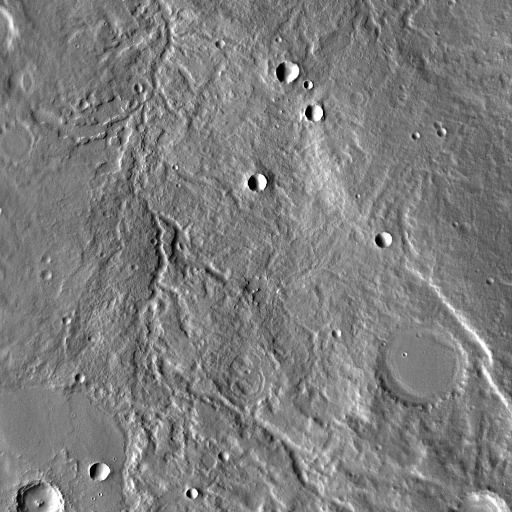
Crater classes present: Background, Other, Layered, Buried